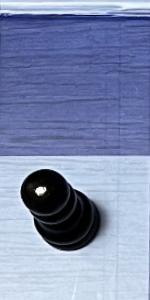
Label: Pawn_Black